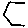
Label: hexagon